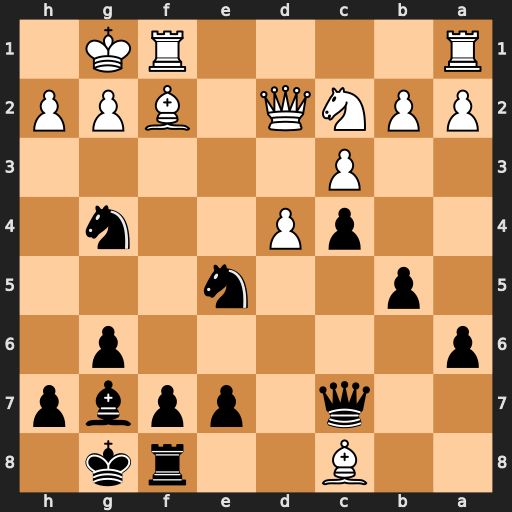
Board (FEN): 2B2rk1/2q1ppbp/p5p1/1p2n3/2pP2n1/2P5/PPNQ1BPP/R4RK1
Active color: b
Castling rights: -
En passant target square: -
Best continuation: Nf3+ gxf3 Qxh2#